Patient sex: M
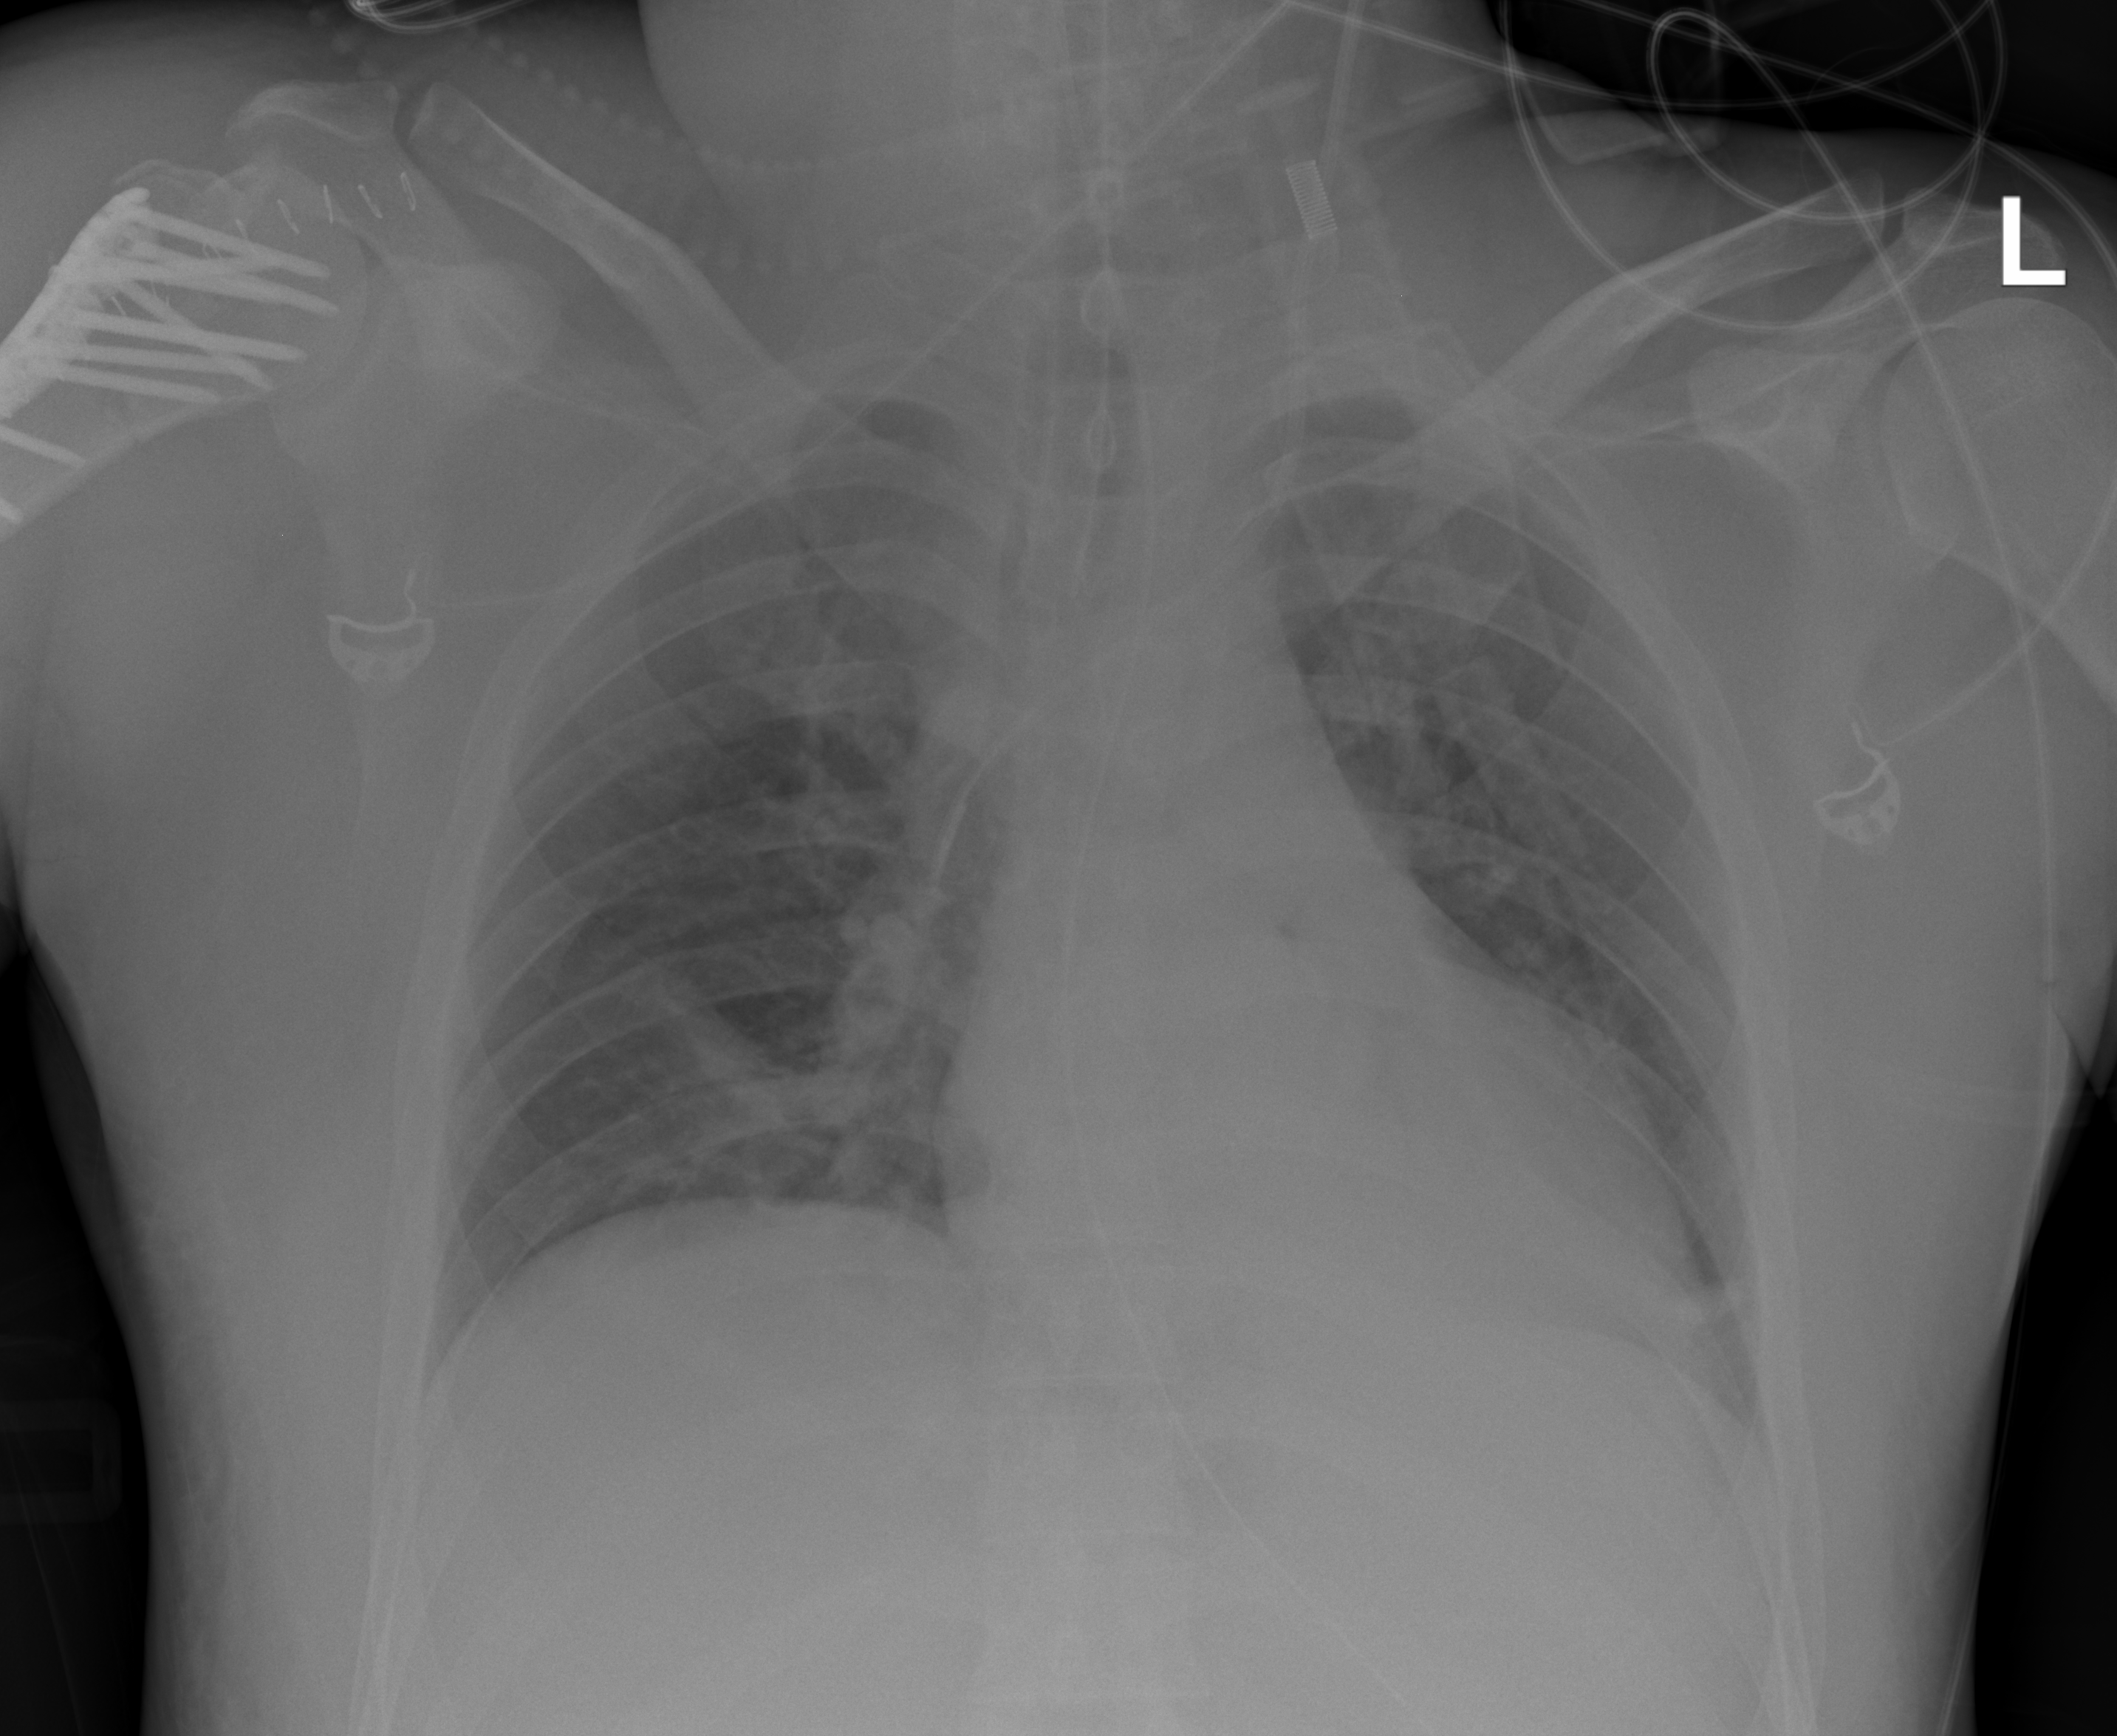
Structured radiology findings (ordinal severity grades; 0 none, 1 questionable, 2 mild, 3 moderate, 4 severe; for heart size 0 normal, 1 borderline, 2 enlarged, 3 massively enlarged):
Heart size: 0
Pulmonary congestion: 2
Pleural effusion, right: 0
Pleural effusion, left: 0
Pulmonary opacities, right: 2
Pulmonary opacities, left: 2
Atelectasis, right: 2
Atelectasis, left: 2